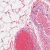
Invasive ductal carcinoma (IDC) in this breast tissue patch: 0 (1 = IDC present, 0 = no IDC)